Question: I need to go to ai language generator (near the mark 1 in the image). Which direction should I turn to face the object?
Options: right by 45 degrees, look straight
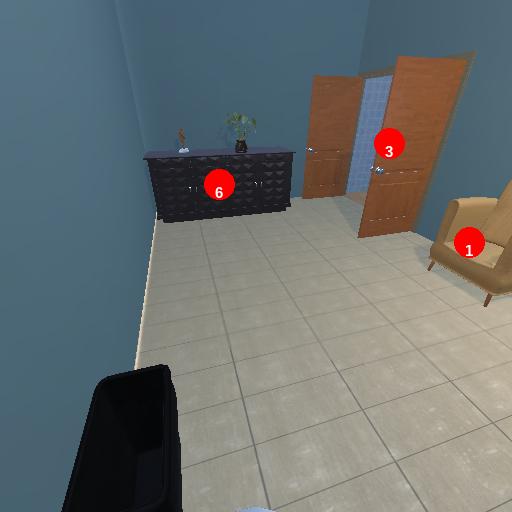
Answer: right by 45 degrees